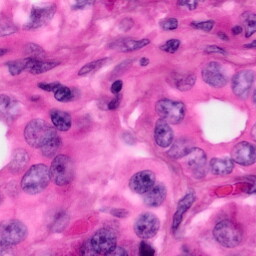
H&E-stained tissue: Pancreatic